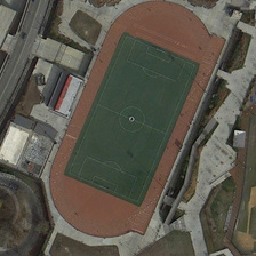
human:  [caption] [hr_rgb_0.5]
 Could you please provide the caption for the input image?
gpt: A playground with a football field is near the road.

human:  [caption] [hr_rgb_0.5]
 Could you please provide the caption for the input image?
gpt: a playground with a football field in it is close to a street.

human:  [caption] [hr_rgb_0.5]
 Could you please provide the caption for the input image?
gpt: The playground with the football field in it is near the road.

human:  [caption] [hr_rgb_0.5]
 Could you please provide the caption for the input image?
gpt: The road near the football field

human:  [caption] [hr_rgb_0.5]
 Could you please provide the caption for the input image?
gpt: An amusement park with a football field, near a road.